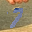
Label: 7